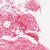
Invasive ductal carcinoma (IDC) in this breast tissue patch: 0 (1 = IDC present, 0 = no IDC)